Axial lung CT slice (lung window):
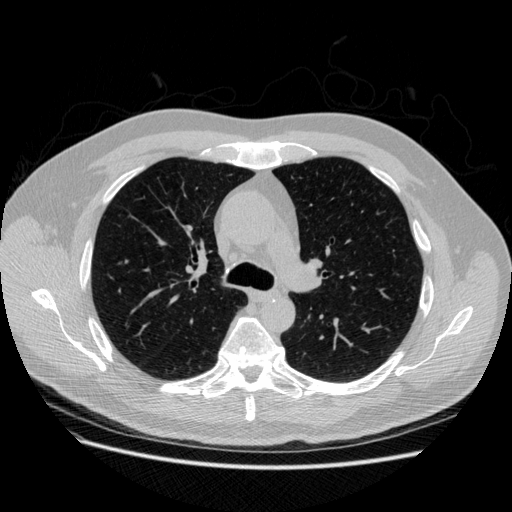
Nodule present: no